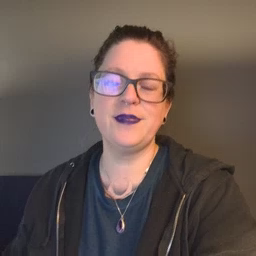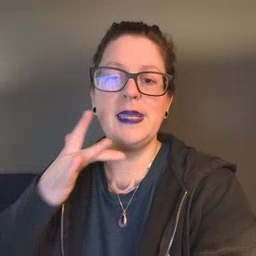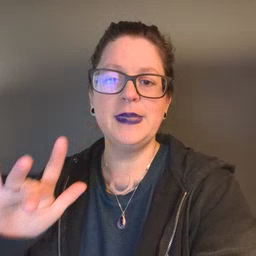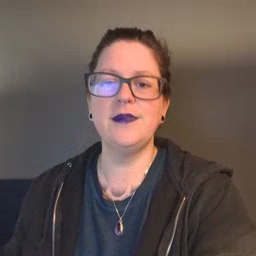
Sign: empty